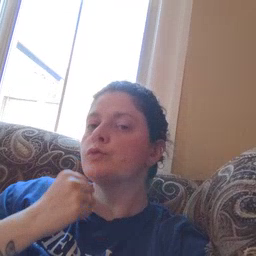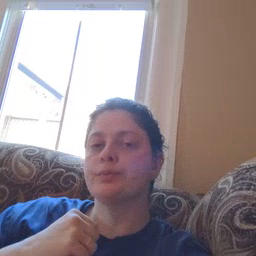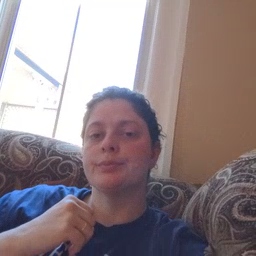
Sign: underwear